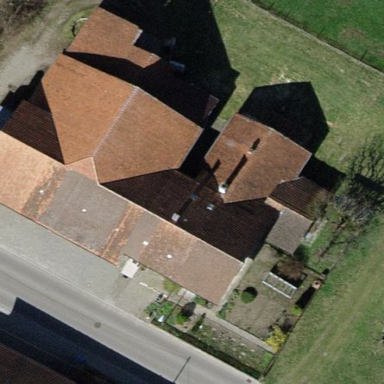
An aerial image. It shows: Farm building with gabled roof.